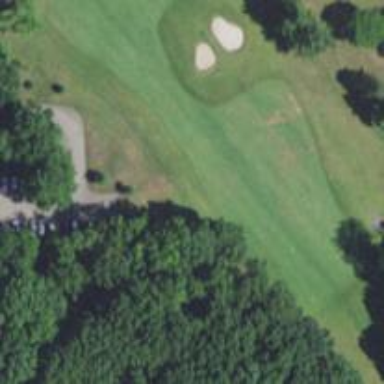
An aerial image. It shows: View of golf hole.